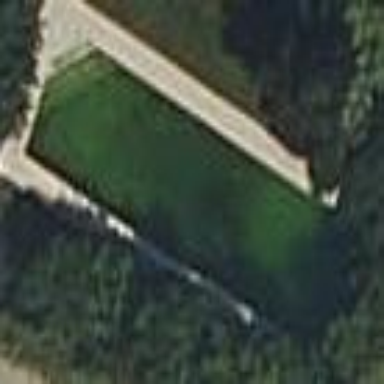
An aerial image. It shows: Swimming pool located in leisure land.